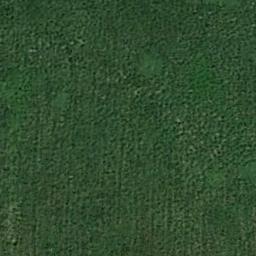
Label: meadow